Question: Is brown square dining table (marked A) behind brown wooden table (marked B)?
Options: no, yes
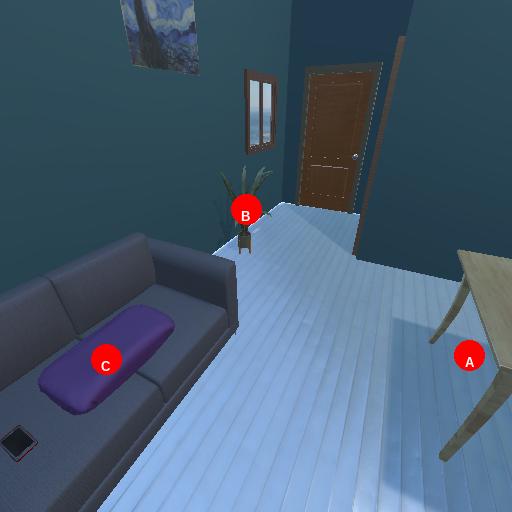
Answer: no